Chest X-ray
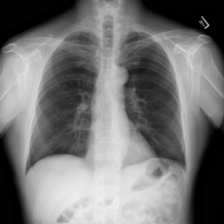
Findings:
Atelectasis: negative
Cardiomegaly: negative
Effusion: negative
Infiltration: negative
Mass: negative
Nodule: negative
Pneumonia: negative
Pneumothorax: negative
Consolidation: negative
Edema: negative
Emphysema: negative
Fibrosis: negative
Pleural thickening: negative
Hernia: negative